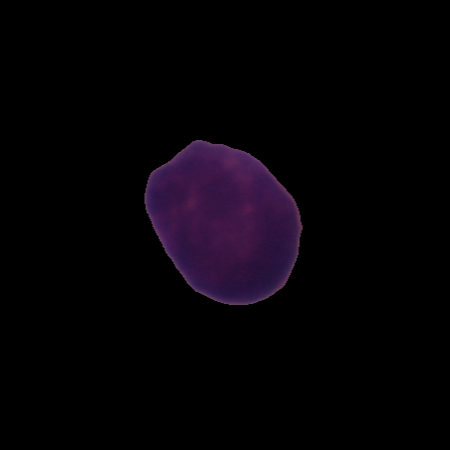
Label: healthy